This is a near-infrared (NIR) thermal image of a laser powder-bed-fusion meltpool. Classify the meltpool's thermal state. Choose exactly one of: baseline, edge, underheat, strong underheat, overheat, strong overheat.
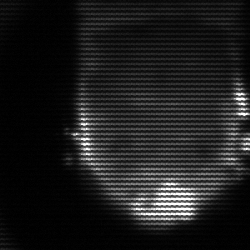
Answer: baseline